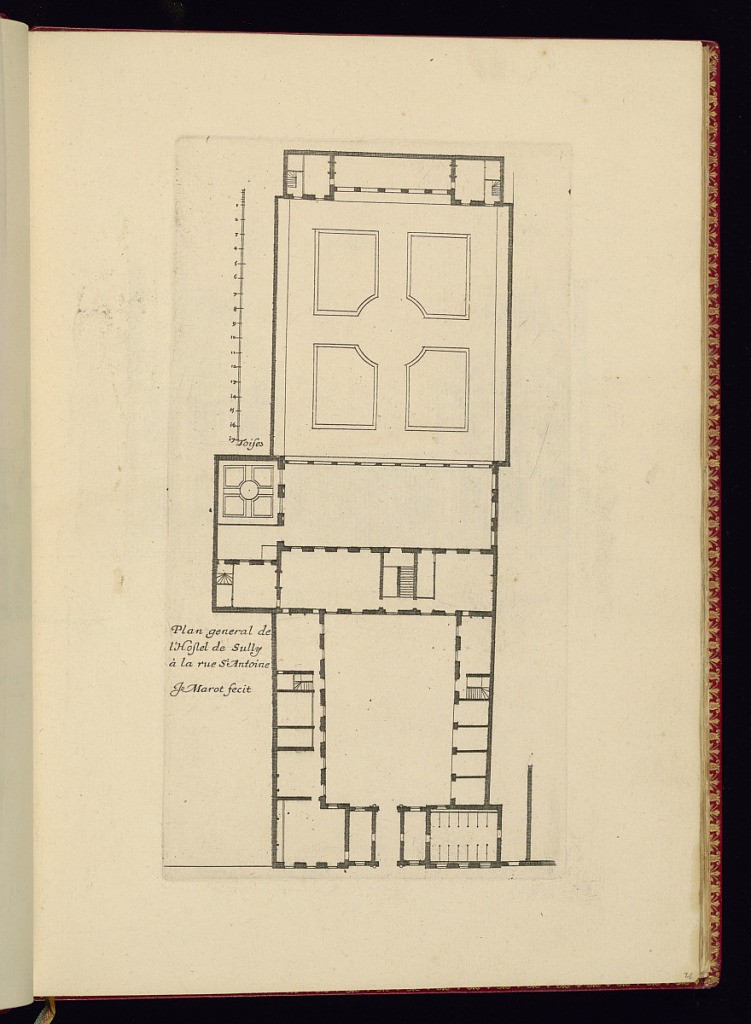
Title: Plan general de l’Hostel de Sully à la rue St. Antoine
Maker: Jean Marot, French, 1619 - 1679
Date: ca.1635–ca.1660
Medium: Etching on laid paper
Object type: Print
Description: Architectural floor plan for a Parisian hôtel particulier (grand house) named the Hotel de Sully. A scale in the upper left margin. The plate is titled and signed.